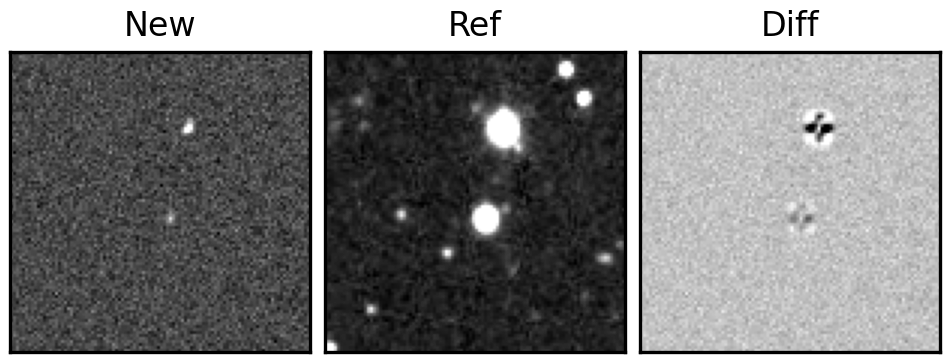
Label: bogus